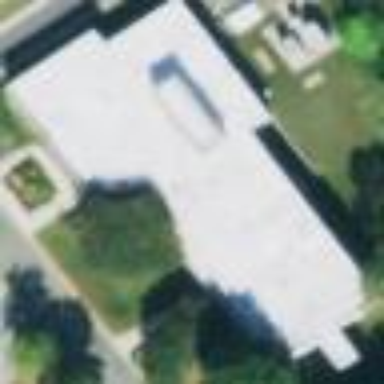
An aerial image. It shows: Government office building.